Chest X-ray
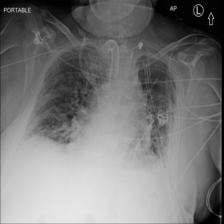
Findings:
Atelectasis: negative
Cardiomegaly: negative
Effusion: negative
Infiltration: positive
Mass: negative
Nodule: positive
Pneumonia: negative
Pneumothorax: negative
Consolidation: negative
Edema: negative
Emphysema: negative
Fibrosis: negative
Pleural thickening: negative
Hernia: negative